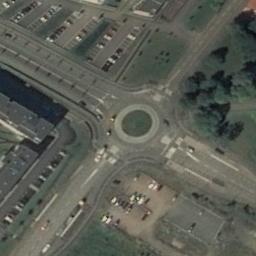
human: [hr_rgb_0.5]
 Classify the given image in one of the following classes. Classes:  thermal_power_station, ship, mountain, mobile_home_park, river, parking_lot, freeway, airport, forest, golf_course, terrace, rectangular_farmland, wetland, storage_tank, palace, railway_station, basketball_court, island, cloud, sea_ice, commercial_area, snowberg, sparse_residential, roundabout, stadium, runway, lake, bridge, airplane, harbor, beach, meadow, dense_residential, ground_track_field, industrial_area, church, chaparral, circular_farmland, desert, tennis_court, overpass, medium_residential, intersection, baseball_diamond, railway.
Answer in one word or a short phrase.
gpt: roundabout